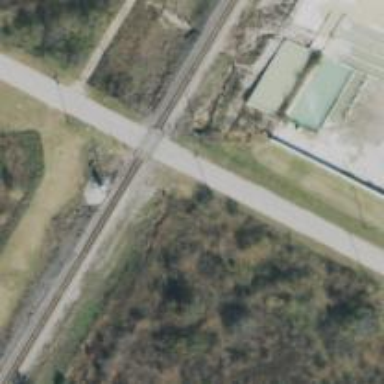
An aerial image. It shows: Level crossing with lights on the railway.